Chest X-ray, PA view. Patient: 67 years old, sex F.
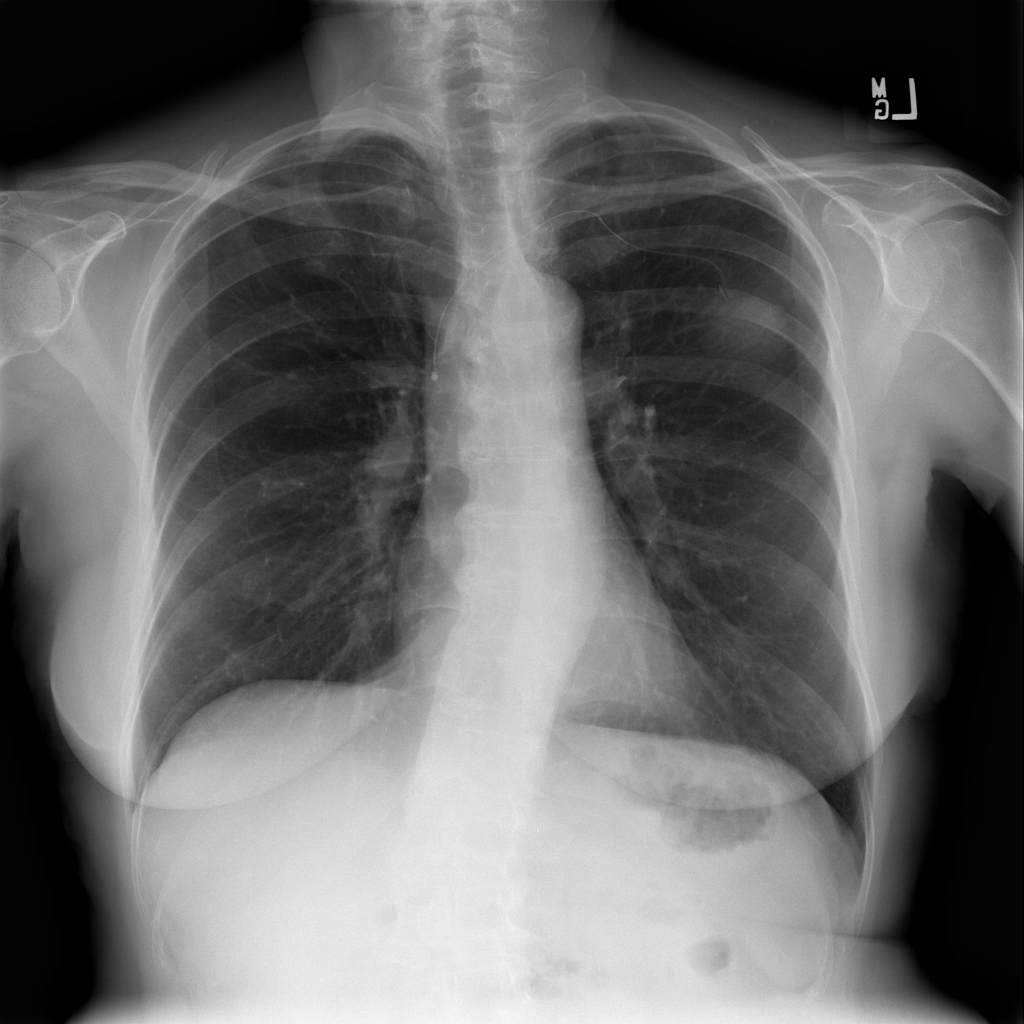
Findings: No Finding